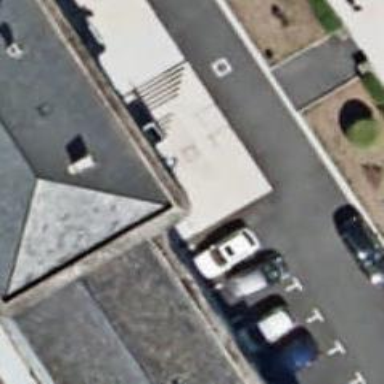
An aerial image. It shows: Bicycle parking facility.